Question:
Above you have a button in 3 states, normal, hover, and then what is the third state called? What would need to put into my CSS to style this?
The button seems to be in this state after a right click too.
Really simple probably, I know, but I can't figure it out.
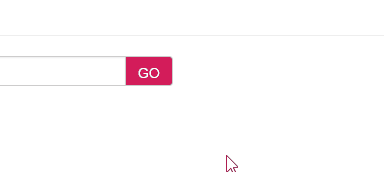
Answer: The state you are looking for is the 'focus' state
There are actually 4 states in the GIF you presented
1. Normal (light pink)
2. Hover (darker pink, mouse is hovering)
3. Active (when you are still holding on, but dragging away)
4. Focus (not pink anymore but still focused with blue rectangle)
Cannot replicate your gif exactly, but here is a <URL> demonstrating these 4 states.